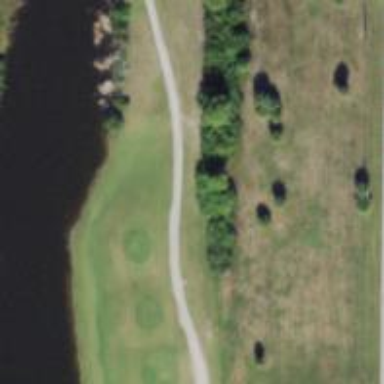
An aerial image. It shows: Golf hole.